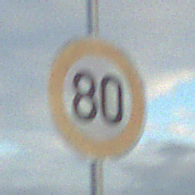
Verkehrszeichen: Geschwindigkeit80
Umgebung: Outdoor, RoadRail
Tageszeit: SunriseSunset
Wetter: PartlyCloudy
Licht: Natural
Jahreszeit: NotSpecified
Kontrast: MediumContrast